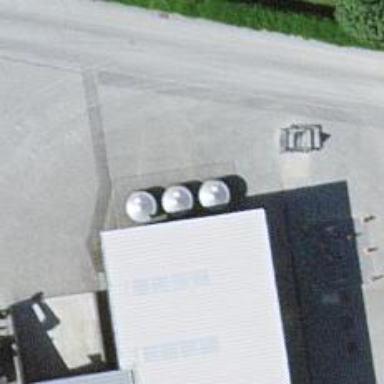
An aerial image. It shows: Waste disposal facility.